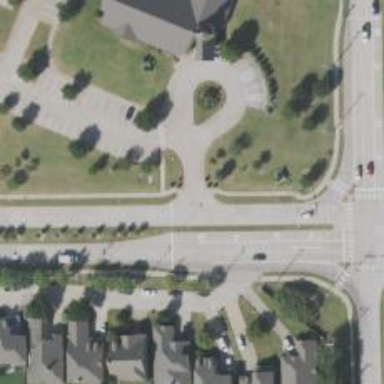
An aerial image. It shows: Unmarked crossing on footway.